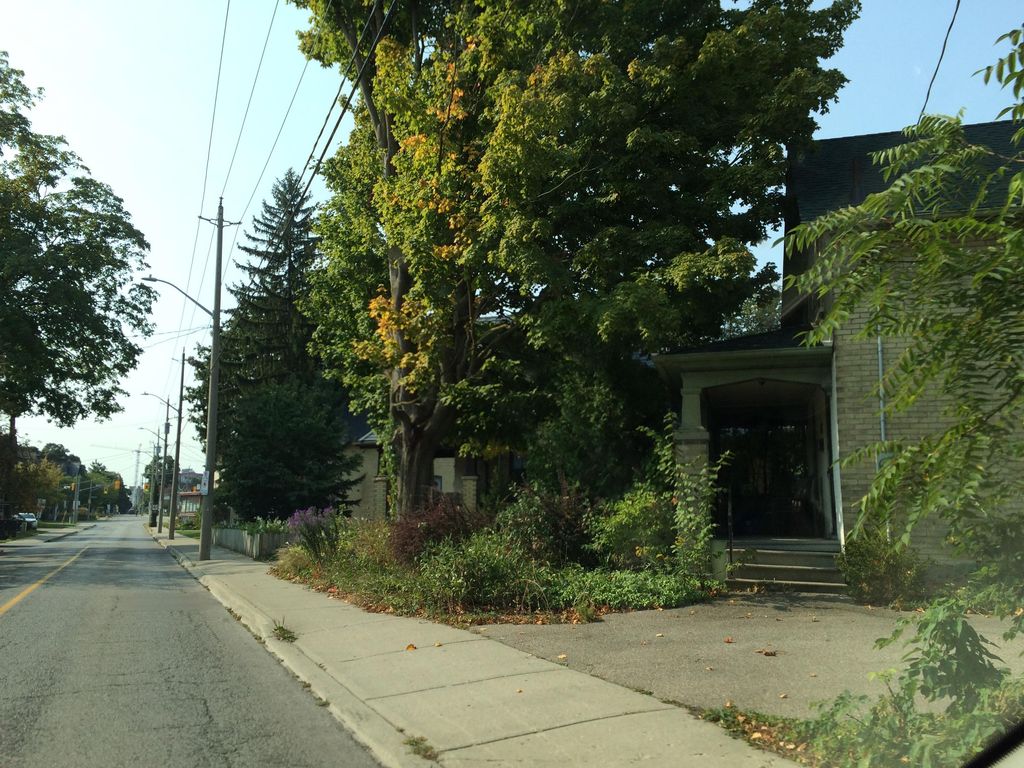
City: kitchener-waterloo